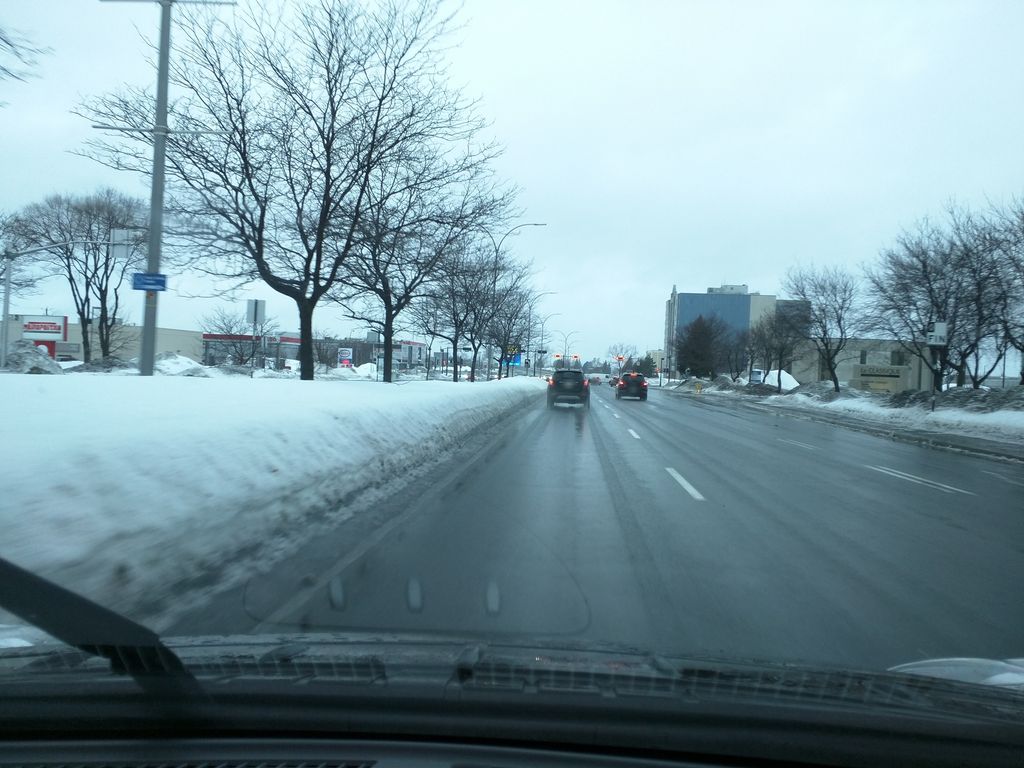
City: montreal